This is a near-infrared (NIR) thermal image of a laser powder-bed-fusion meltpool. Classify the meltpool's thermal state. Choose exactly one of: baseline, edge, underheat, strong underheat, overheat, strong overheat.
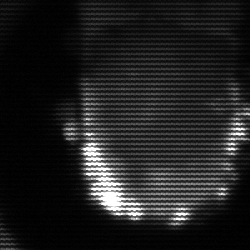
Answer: baseline